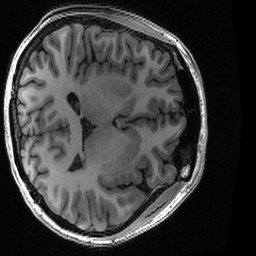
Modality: T1w
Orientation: axial